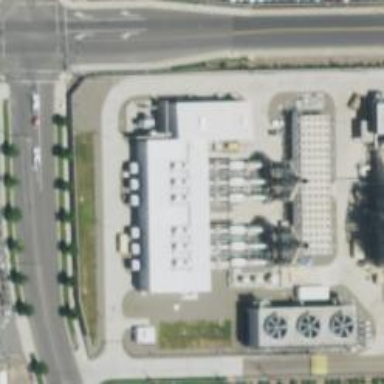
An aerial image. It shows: Gas-powered generator.